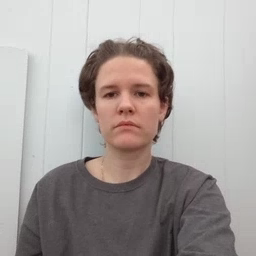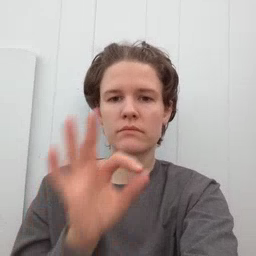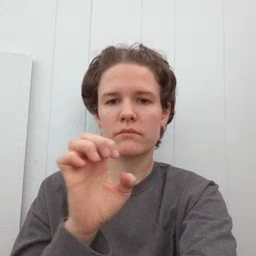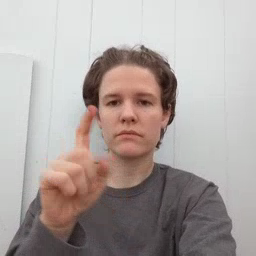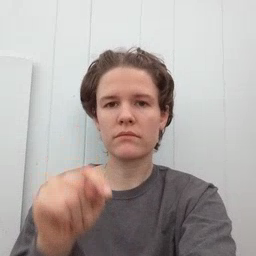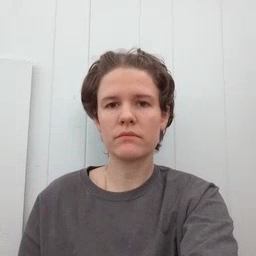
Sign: feet